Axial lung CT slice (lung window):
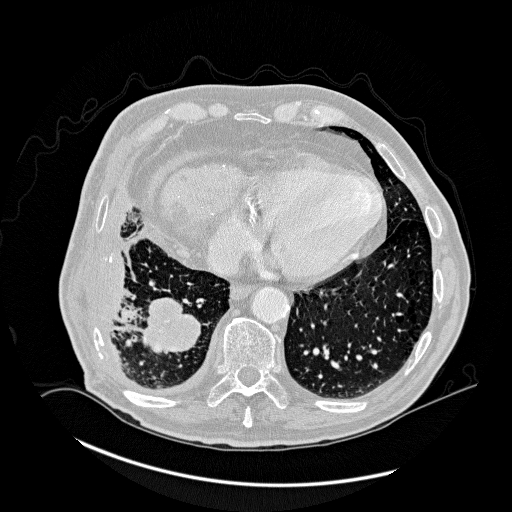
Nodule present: no